Interaction volume radius: 10 \u00c5
Interaction volume height: 20 \u00c5
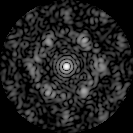
Disorder parameter: 0.665